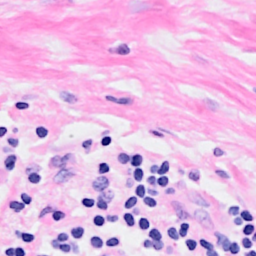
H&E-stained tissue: Breast